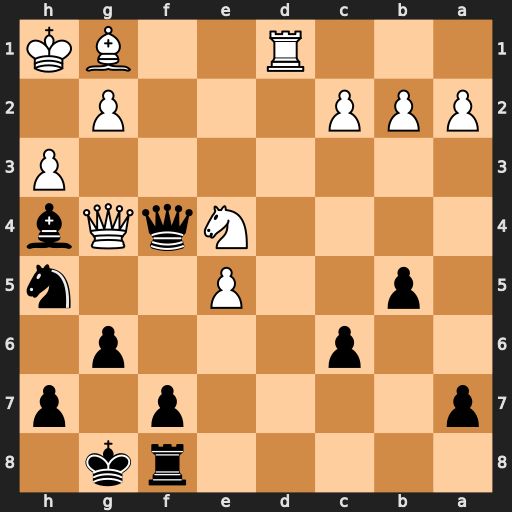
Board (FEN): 5rk1/p4p1p/2p3p1/1p2P2n/4NqQb/7P/PPP3P1/3R2BK
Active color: b
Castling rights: -
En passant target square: -
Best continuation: Qxe4 Qxe4 Ng3+ Kh2 Nxe4